Field crop: maize
Growth stage: 2
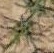
Species: salsola